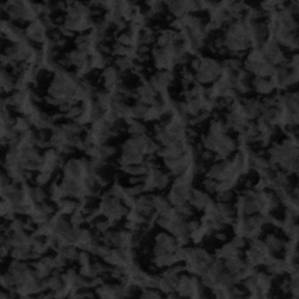
Label: frost